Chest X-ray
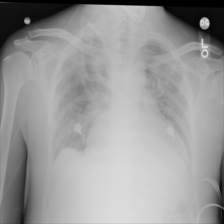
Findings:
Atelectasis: negative
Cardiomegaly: negative
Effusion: positive
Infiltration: negative
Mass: negative
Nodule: negative
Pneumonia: negative
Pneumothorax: negative
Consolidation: negative
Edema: negative
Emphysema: negative
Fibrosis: negative
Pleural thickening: negative
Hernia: negative